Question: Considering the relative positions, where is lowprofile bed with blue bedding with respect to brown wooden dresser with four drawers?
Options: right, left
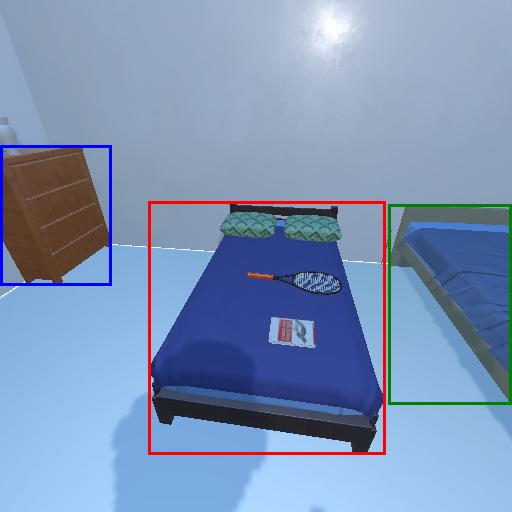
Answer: right